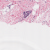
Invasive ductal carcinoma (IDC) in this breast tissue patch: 0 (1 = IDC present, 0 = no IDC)